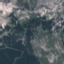
Land use / land cover: HerbaceousVegetation